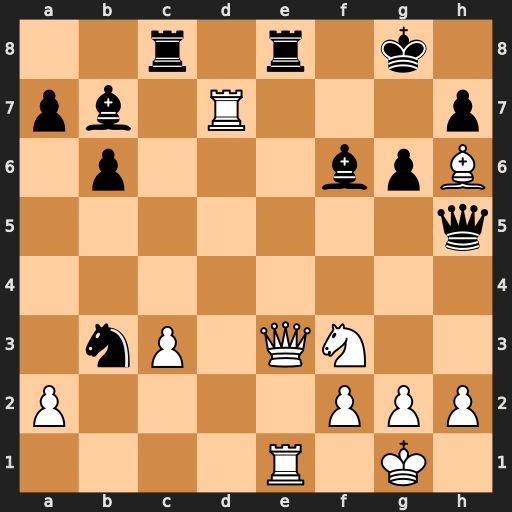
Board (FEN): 2r1r1k1/pb1R3p/1p3bpB/7q/8/1nP1QN2/P4PPP/4R1K1
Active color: w
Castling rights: -
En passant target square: -
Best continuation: Qxe8+ Rxe8 Rxe8#